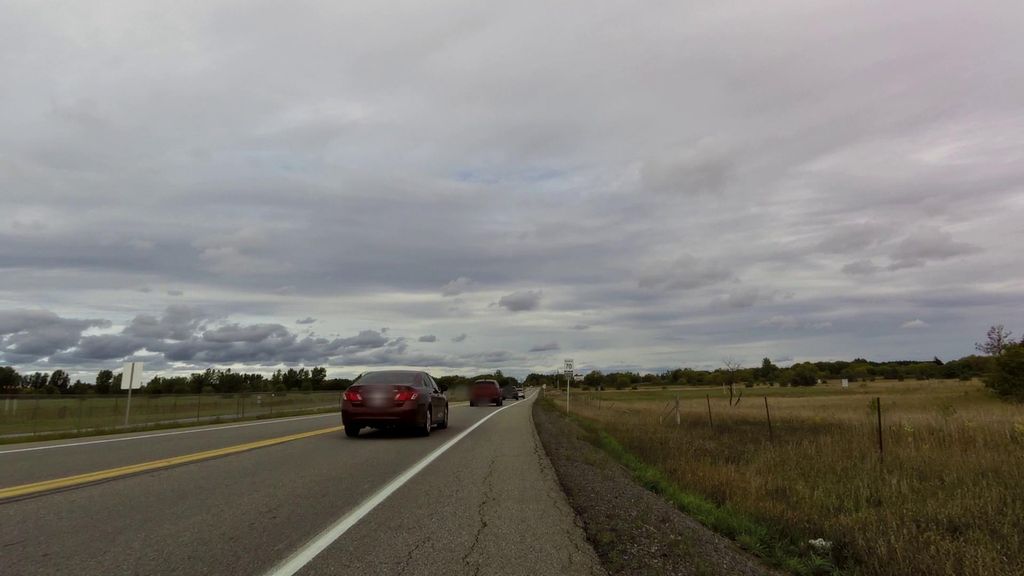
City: ottawa-gatineau